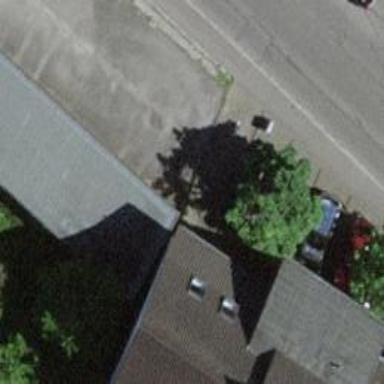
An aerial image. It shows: Recycling container for recycling.